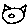
Label: cat